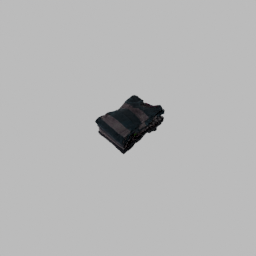
Label: people